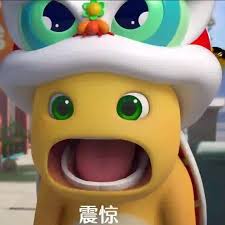
Label: nailong